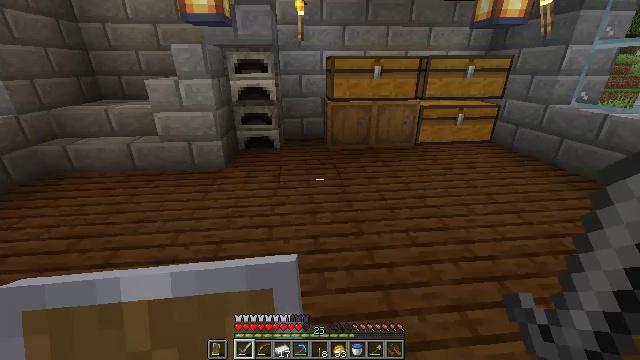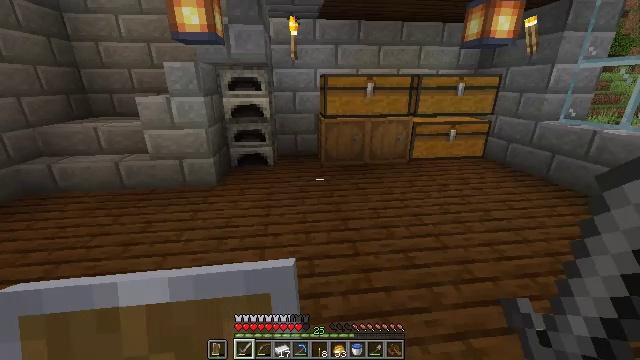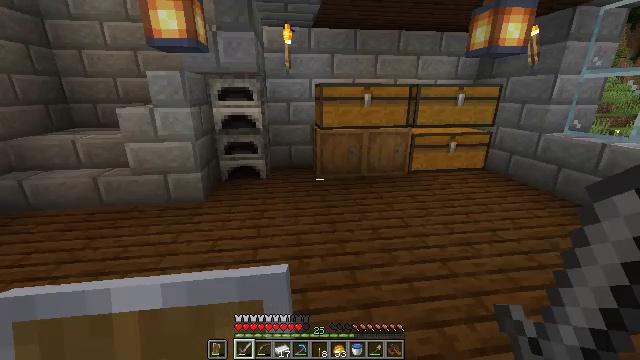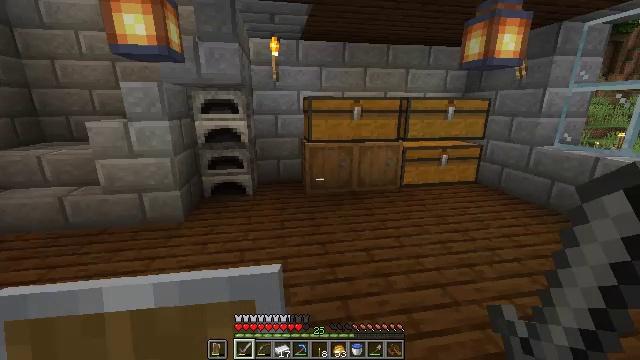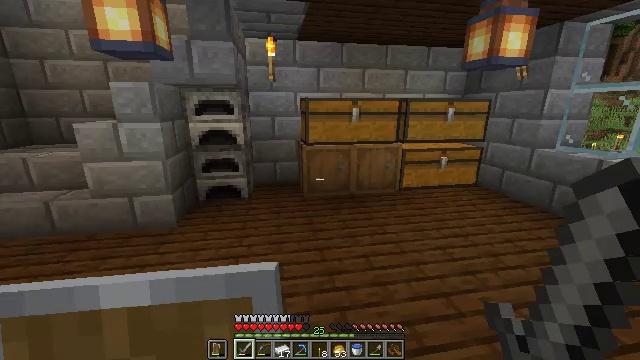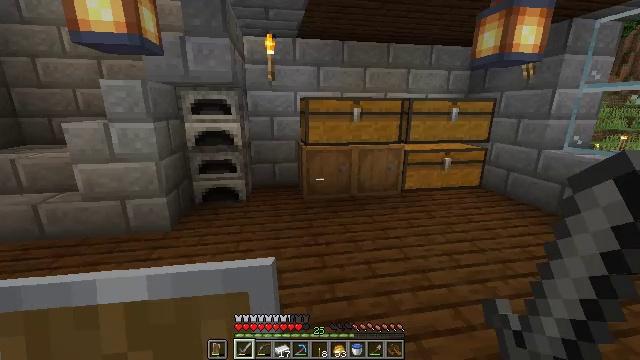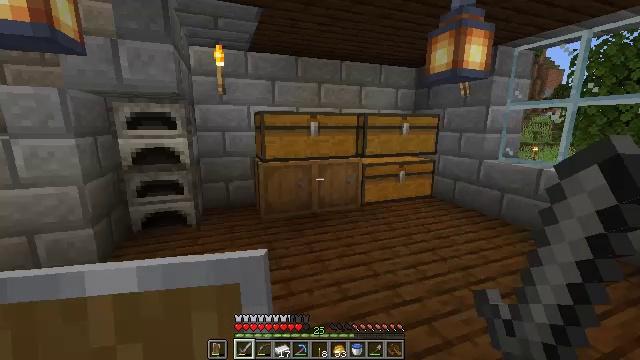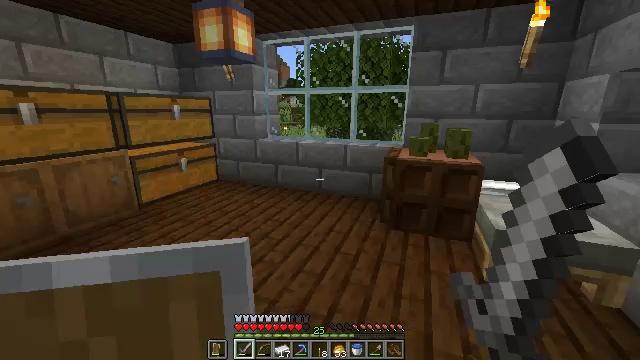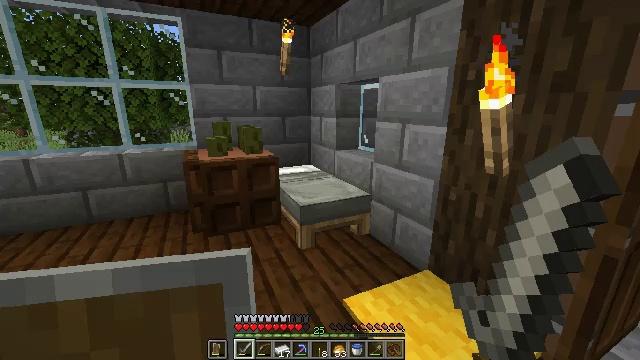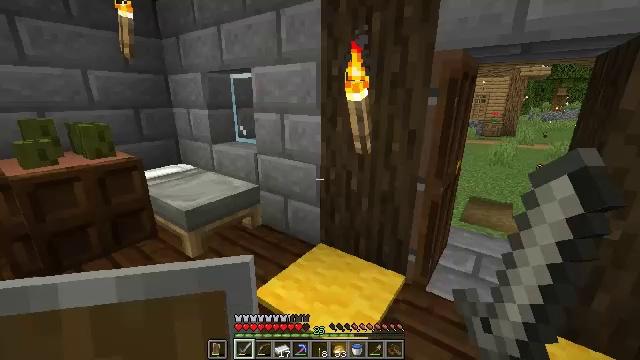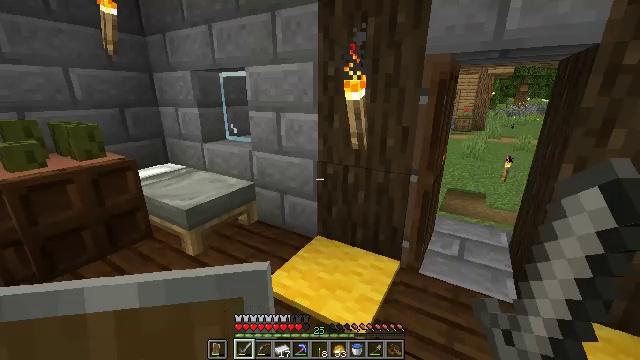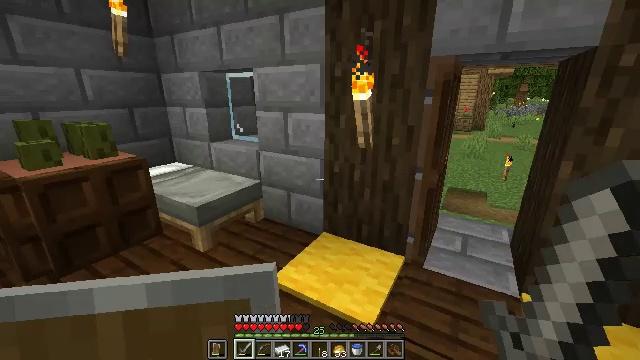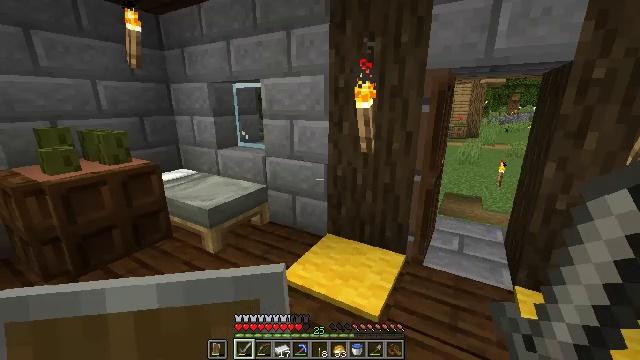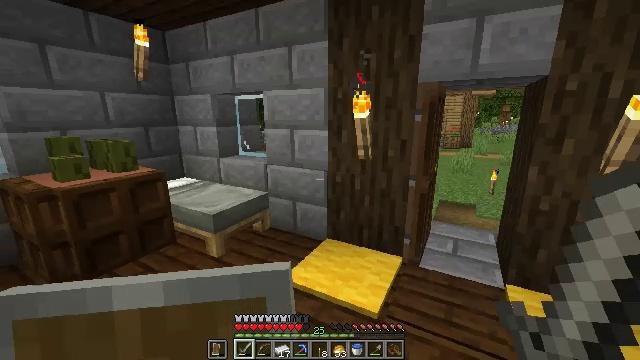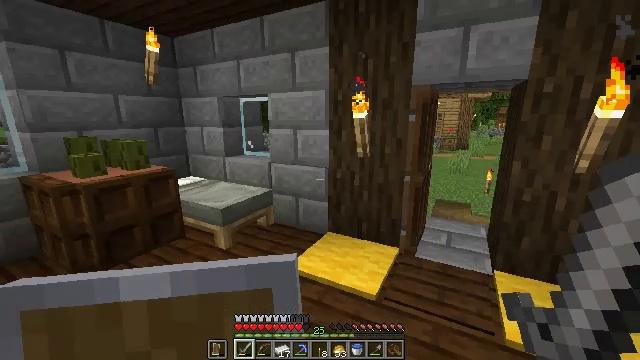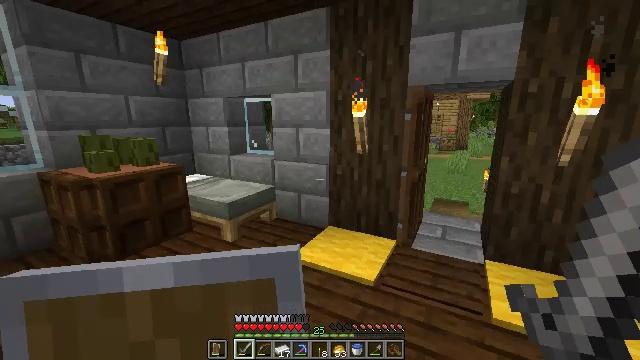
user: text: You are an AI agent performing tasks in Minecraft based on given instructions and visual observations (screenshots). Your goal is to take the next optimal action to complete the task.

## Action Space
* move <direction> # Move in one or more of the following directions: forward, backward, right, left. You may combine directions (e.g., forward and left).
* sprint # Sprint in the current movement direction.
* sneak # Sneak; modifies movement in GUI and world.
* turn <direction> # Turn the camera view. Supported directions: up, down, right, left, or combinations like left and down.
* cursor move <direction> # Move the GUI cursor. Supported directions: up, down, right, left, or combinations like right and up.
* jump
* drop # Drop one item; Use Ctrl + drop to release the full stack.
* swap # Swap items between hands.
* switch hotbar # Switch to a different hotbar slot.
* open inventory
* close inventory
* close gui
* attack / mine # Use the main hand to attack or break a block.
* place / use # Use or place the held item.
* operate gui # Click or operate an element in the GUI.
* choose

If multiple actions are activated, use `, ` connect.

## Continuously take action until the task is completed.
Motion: motion action
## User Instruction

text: Combine coal in the crafting table to make a coal block.
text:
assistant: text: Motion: move forward, turn right and up
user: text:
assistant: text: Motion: move forward, turn up
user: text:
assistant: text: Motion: move forward, turn right and up
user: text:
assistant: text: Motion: move forward
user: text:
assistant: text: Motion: move forward and move left
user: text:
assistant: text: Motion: move forward and move left, turn right and up
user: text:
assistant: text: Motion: move forward and move left, turn right and down
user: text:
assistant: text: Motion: move forward and move left, turn right
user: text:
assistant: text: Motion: move back and move left, turn right and down
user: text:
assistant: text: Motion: move back and move left, turn right
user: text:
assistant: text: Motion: move back
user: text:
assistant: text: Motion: move back, turn up
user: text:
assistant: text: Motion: move back, turn up
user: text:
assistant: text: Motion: move back
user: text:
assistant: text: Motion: move back
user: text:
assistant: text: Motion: no_op
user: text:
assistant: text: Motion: no_op
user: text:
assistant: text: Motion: no_op
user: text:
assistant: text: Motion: no_op
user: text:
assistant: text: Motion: no_op
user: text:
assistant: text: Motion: no_op
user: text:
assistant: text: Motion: no_op
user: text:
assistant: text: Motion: turn left and up
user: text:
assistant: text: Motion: turn left and up
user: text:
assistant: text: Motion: turn left
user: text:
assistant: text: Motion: no_op
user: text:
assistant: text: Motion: move forward, turn left
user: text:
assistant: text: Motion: move forward, turn left
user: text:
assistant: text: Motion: move forward and move right, turn left and up
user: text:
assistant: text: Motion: move forward and move right, turn left and up